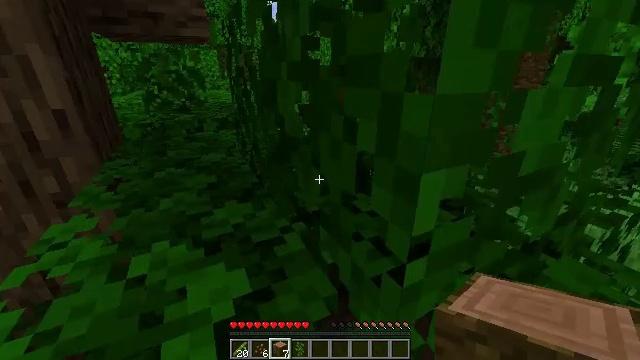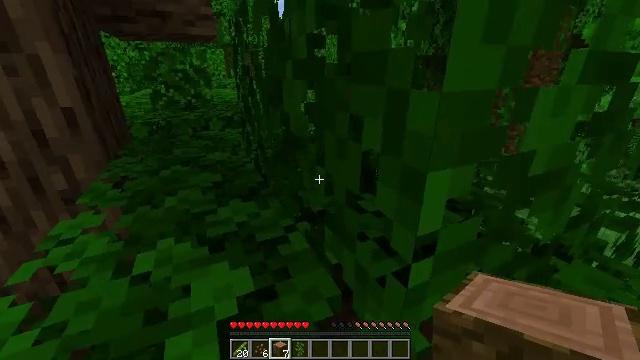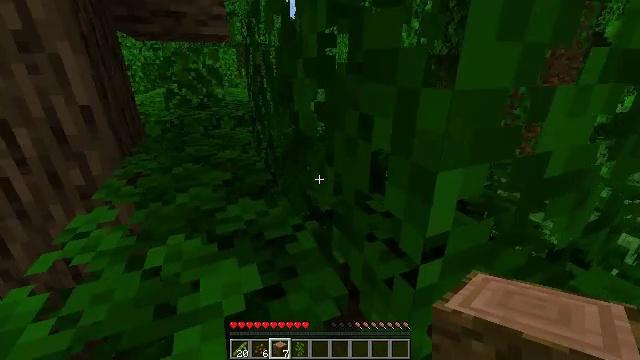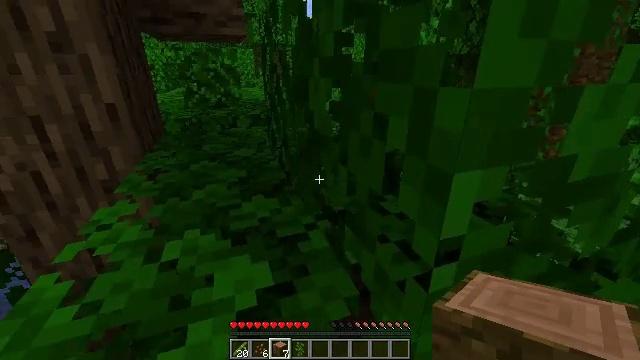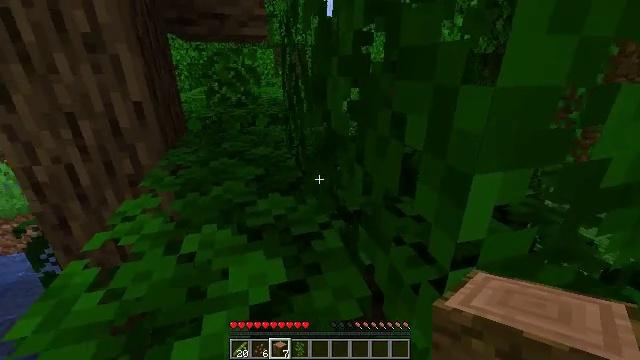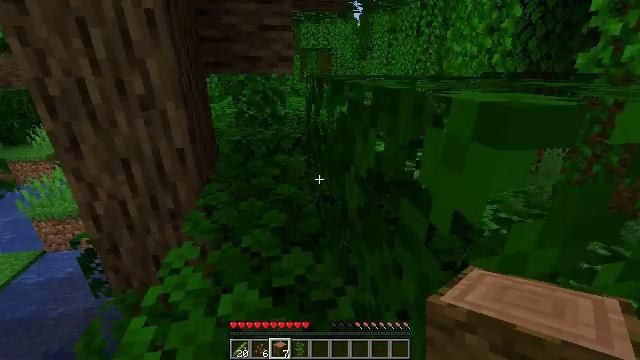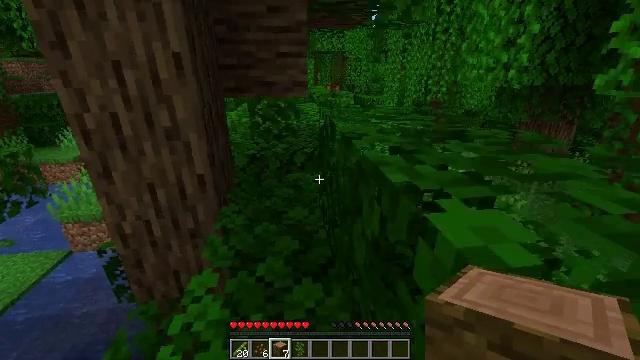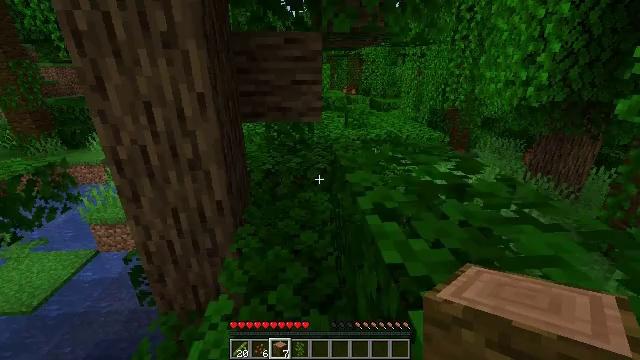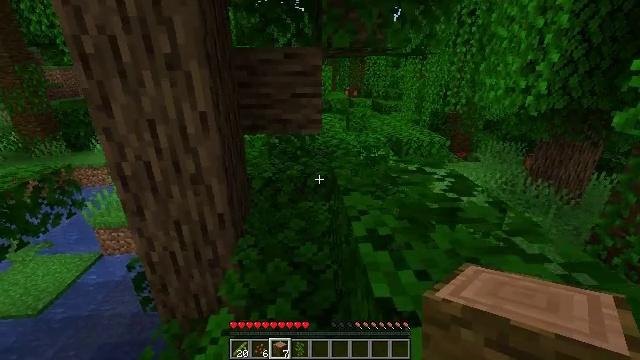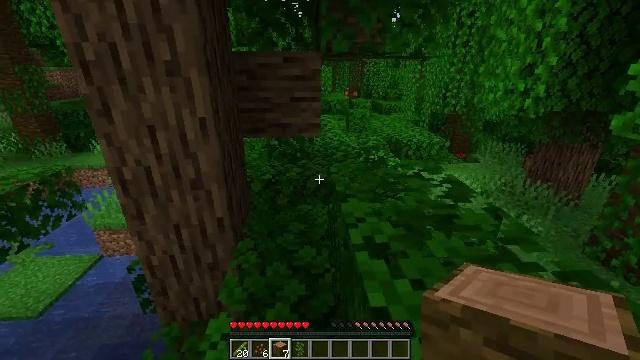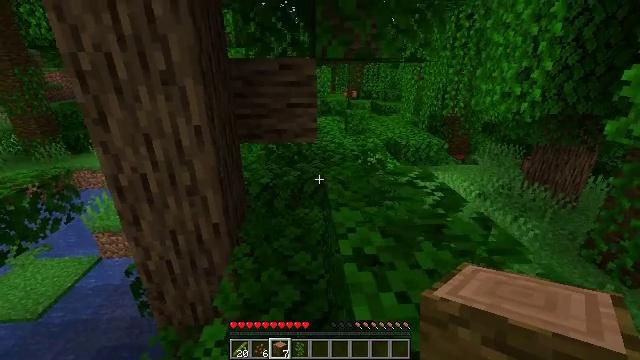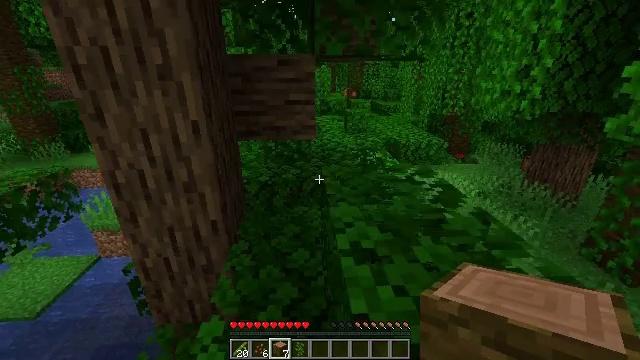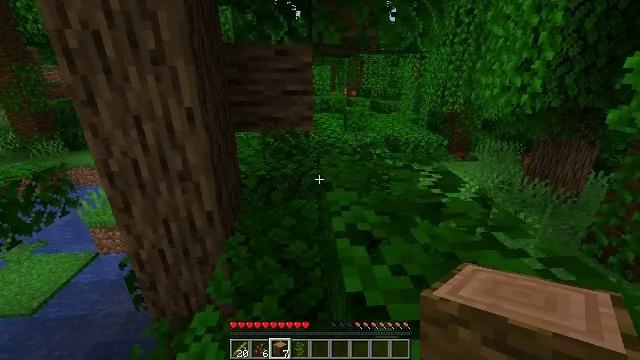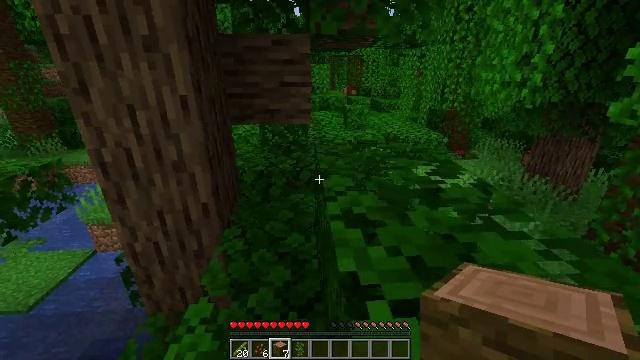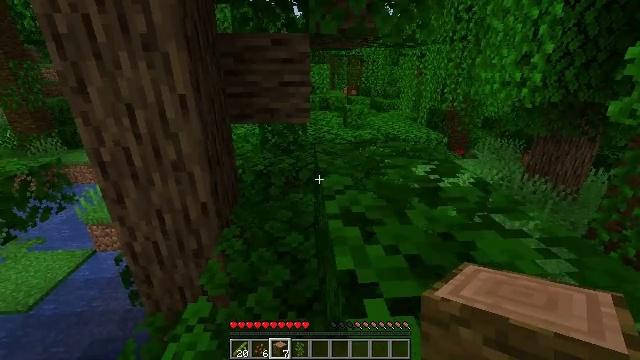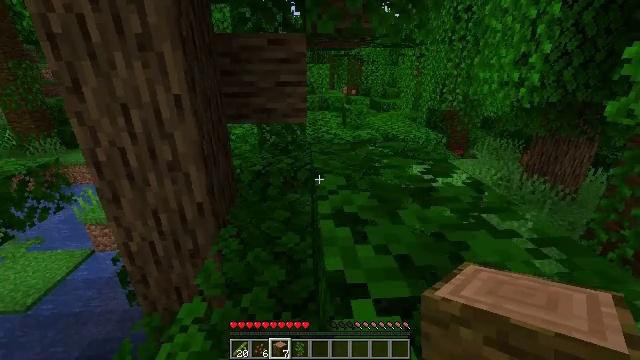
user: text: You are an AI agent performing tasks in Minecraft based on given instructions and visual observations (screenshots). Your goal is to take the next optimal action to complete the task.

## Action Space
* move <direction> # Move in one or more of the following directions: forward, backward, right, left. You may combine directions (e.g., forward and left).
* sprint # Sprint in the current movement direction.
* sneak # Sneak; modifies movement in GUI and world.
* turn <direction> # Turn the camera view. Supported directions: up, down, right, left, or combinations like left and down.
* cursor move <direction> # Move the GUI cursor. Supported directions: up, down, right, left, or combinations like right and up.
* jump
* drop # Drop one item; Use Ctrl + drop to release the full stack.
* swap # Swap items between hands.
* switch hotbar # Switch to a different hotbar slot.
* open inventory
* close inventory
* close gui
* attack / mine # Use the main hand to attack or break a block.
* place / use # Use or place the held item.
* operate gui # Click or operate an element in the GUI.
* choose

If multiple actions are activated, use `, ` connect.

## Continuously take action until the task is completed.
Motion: motion action
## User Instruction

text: Collect cocoa beans.
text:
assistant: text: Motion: move forward, turn left
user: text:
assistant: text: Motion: move forward, turn left
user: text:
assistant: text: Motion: move forward, turn left
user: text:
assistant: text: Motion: move forward, turn left
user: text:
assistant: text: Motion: move forward, turn left, jump
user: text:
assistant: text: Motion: move forward, turn left, jump
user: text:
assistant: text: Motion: move forward, turn left, jump
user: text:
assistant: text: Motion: move forward, jump
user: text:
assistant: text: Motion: move forward, jump
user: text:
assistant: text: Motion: move forward, jump
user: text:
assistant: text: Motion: move forward
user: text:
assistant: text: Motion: move forward
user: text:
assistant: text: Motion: move forward
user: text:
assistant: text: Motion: move forward
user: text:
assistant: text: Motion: move forward
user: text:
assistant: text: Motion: move forward
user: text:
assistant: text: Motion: move forward, turn right
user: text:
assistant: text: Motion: move forward, turn right and down
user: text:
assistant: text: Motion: move forward, turn right and down
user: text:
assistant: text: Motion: move forward, turn right and down, jump
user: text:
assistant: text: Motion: move forward, turn right, jump
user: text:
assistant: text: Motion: move forward, jump
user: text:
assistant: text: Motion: move forward, jump
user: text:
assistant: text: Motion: move forward and move right, jump
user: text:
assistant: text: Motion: move forward and move right
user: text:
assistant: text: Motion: move forward and move right
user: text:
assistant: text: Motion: move forward and move right
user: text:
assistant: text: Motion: move forward and move right, turn left
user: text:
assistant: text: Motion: move forward and move right, turn left
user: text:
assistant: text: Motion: move forward, sprint, turn left